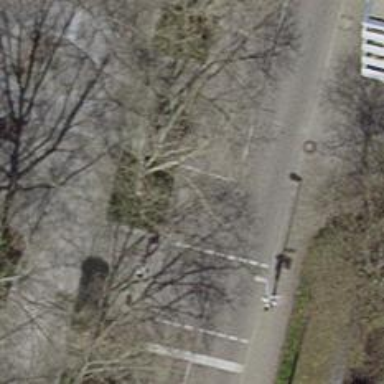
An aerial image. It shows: Road crossing with traffic signals.